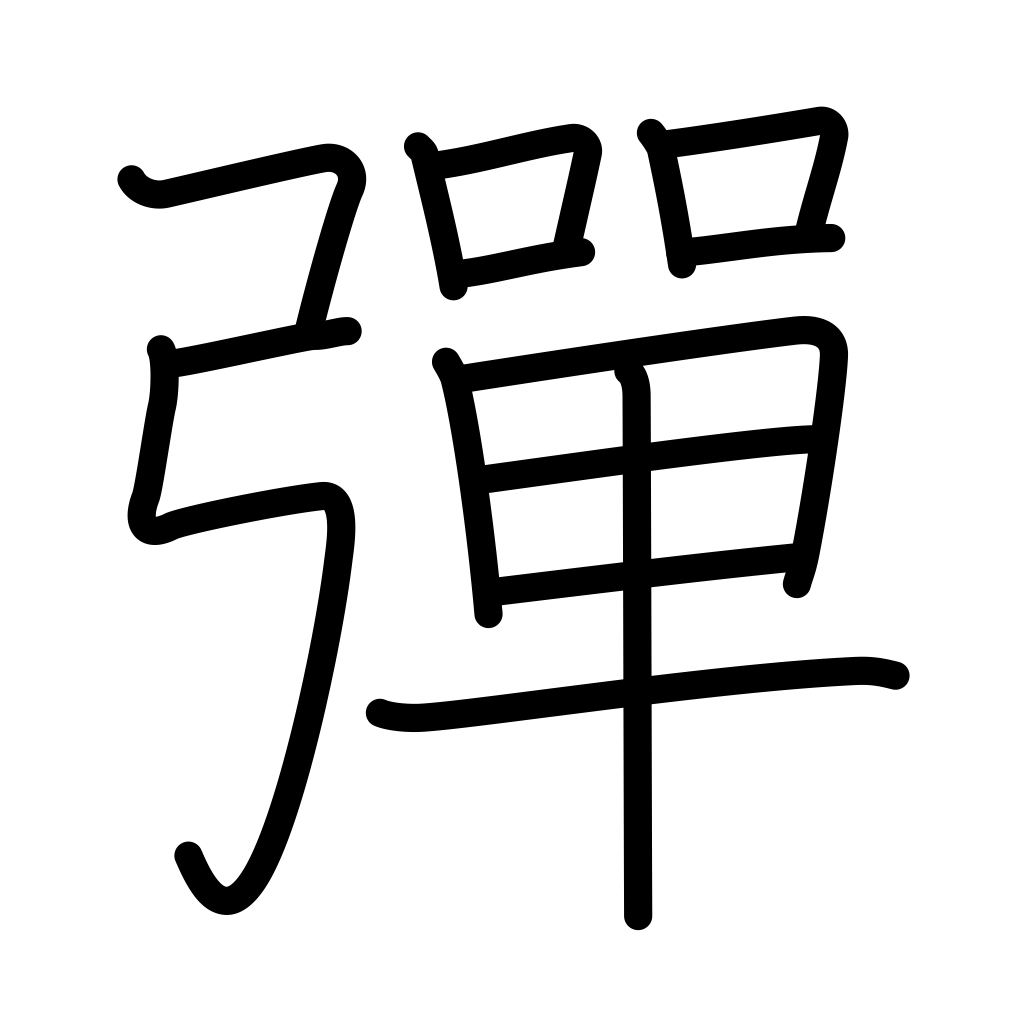
Meaning: bullet, twang, flip, snap